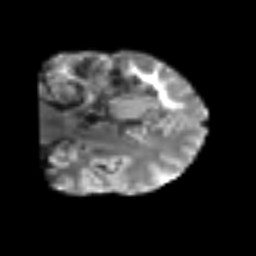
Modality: T2w
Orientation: coronal
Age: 43
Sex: male
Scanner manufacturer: siemens
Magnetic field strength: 3 T
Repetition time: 6.1 s
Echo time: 0.101 s